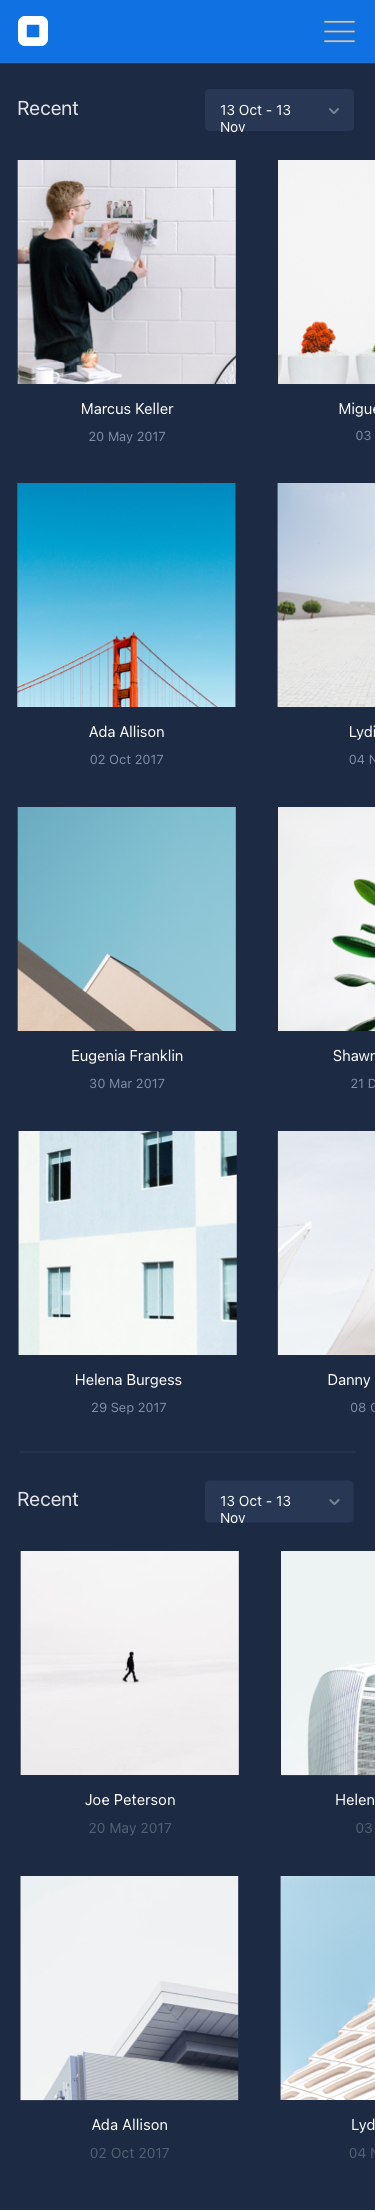
Text in this UI design:
Lydia Mack
04 Nov 2017
Ada Allison
02 Oct 2017
Helen Anderson
03 Jul 2017
Joe Peterson
20 May 2017
13 Oct - 13 Nov
Recent
Danny Fernandez
08 Oct 2017
Helena Burgess
29 Sep 2017
Shawn Richards
21 Dec 2017
Eugenia Franklin
30 Mar 2017
Lydia Mack
04 Nov 2017
Ada Allison
02 Oct 2017
Miguel Brewer
03 Jul 2017
Marcus Keller
20 May 2017
13 Oct - 13 Nov
Recent